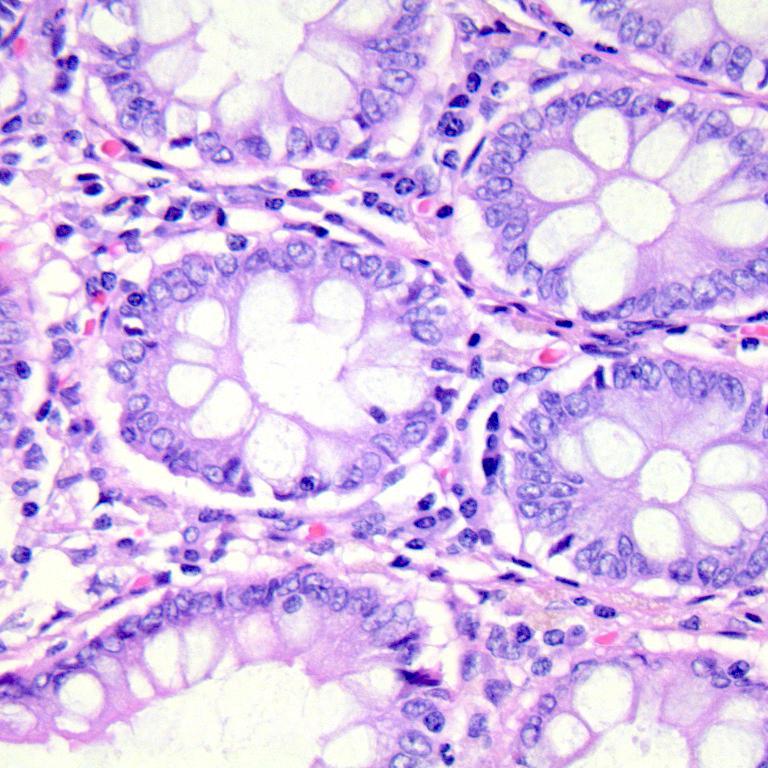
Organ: colon
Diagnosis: benign